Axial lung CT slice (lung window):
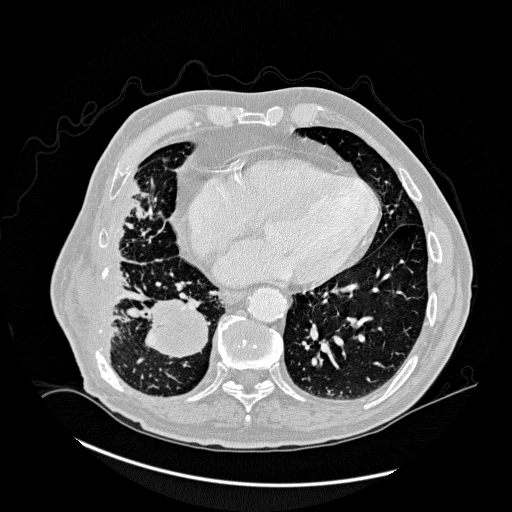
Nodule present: no